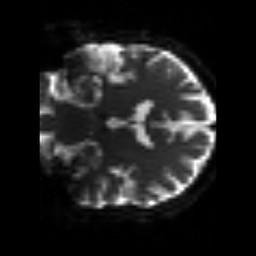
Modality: sbref
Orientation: coronal
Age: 63
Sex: male
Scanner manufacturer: siemens
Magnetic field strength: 3 T
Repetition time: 3.2 s
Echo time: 0.081 s